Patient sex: M
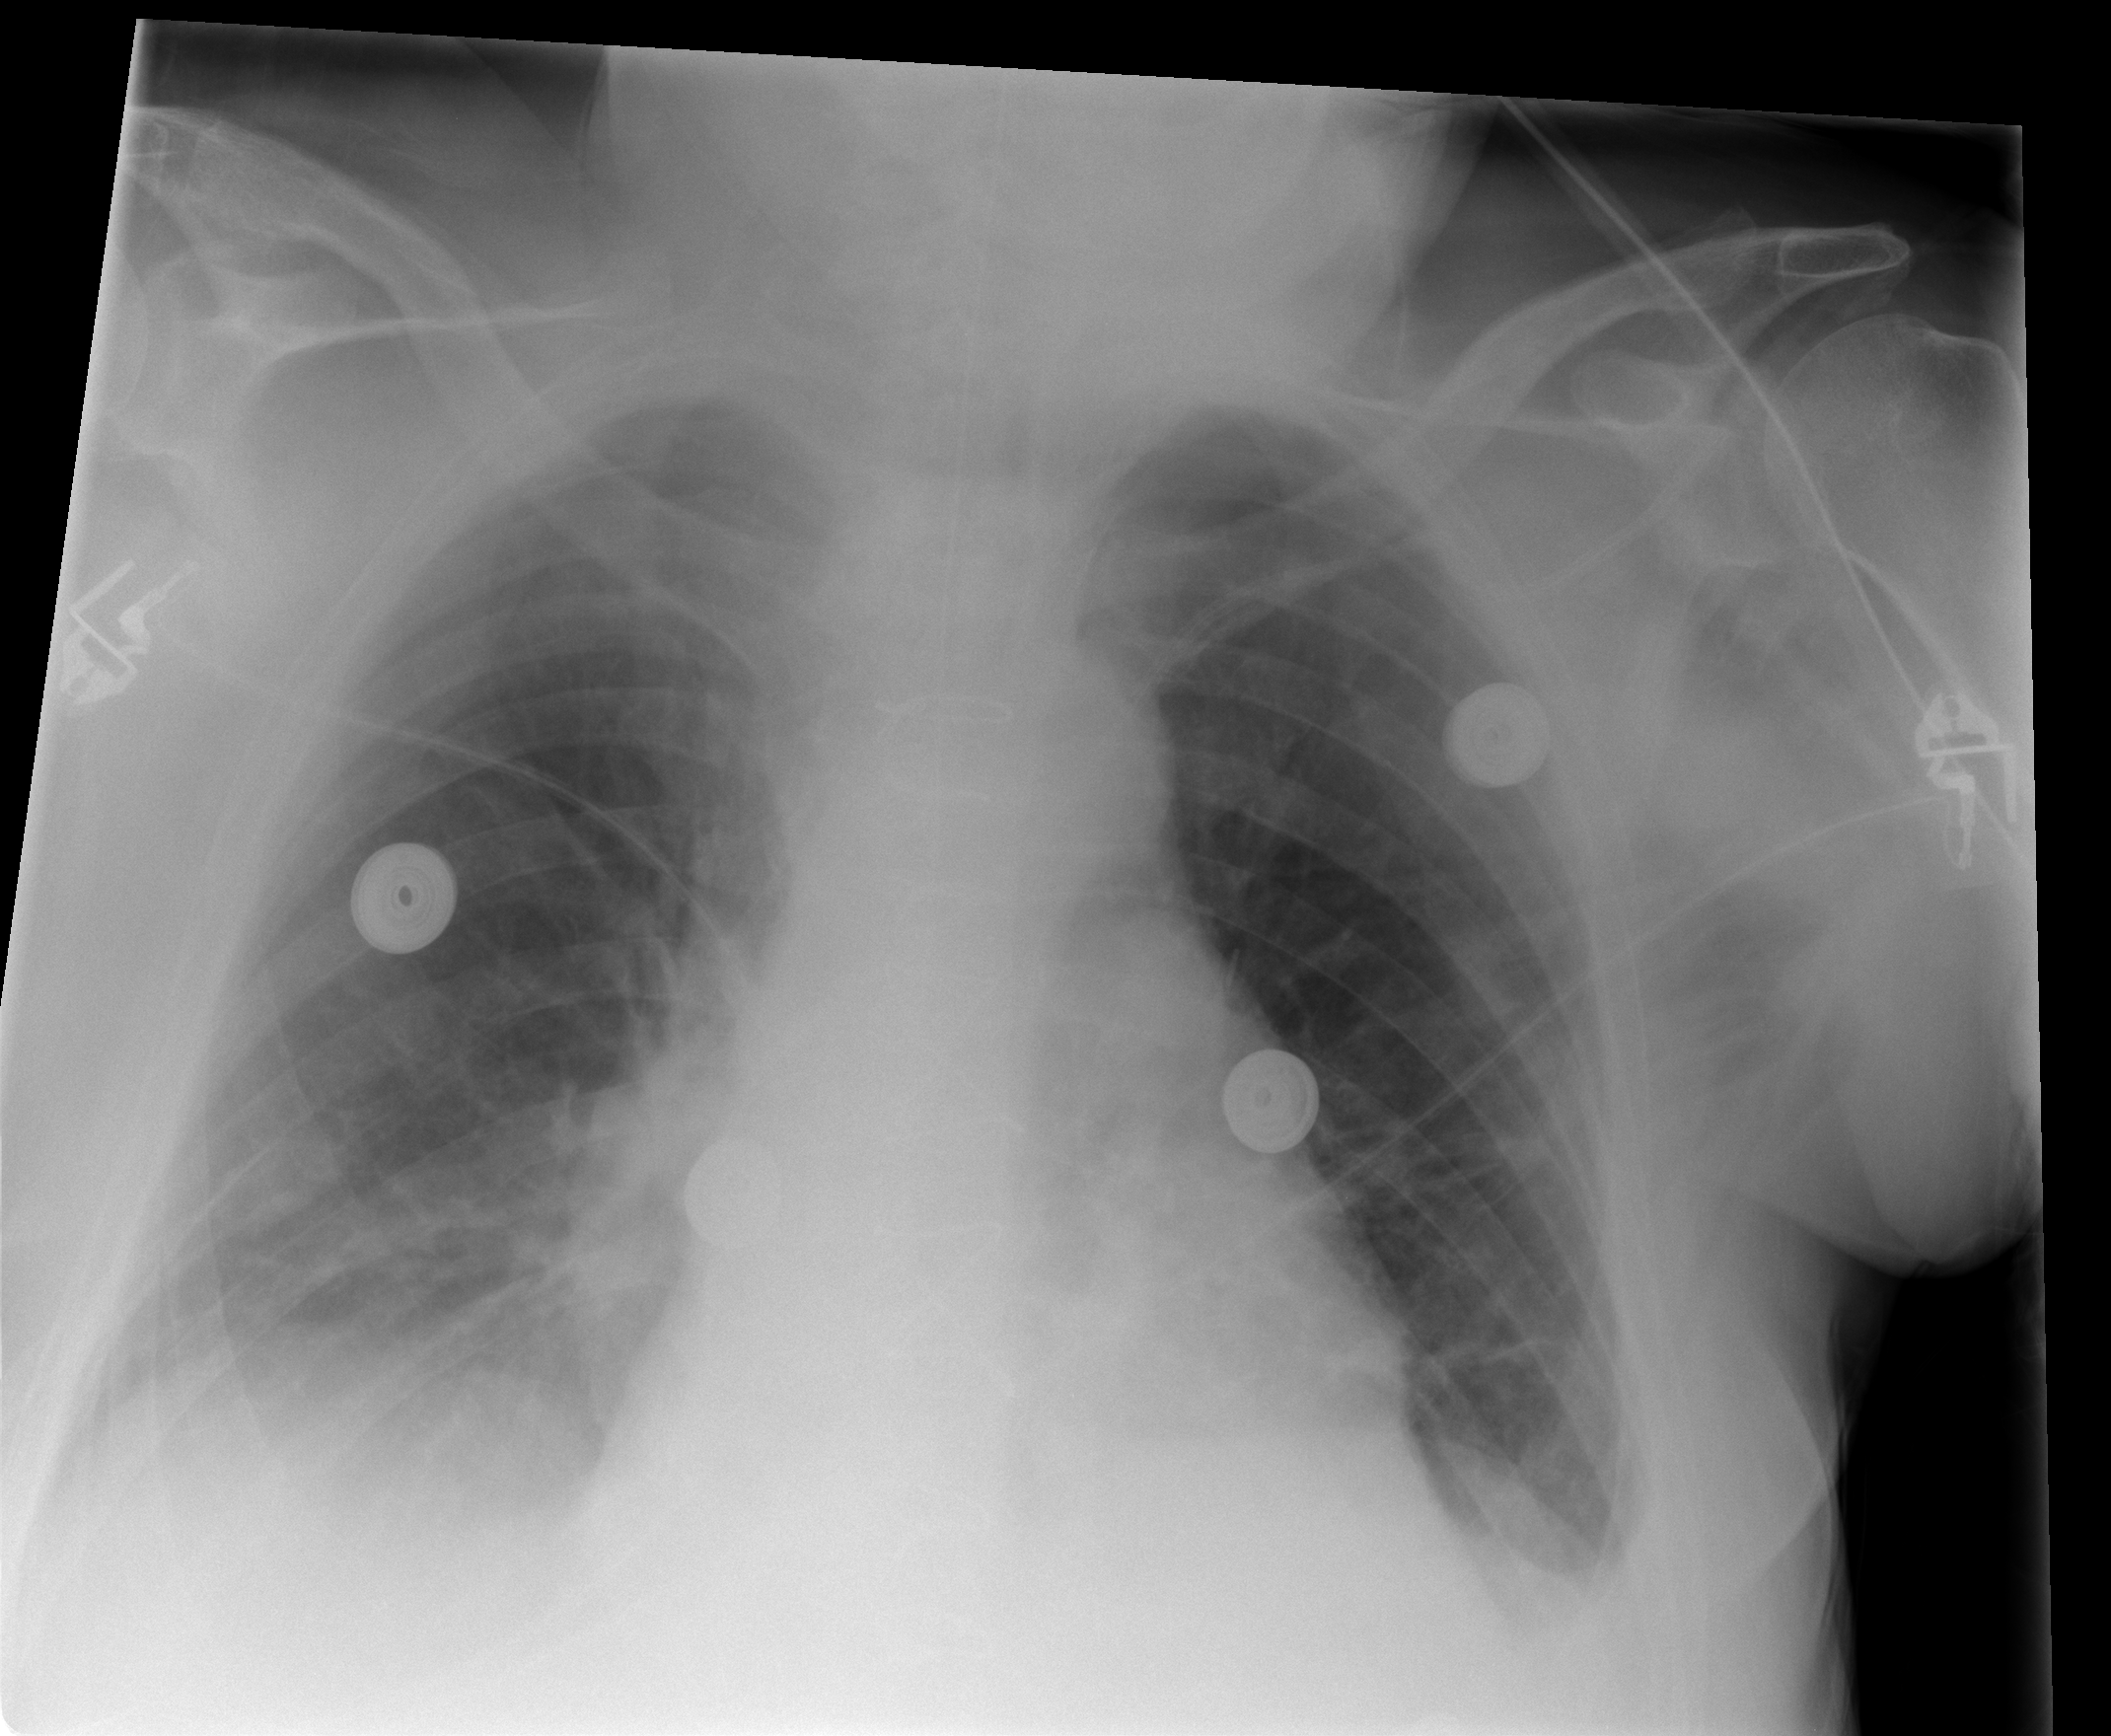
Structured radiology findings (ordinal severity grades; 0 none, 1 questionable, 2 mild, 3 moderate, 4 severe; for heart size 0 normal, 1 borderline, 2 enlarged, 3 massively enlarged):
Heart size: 2
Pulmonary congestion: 1
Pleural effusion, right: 2
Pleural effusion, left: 0
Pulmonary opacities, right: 0
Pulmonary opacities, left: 0
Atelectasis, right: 2
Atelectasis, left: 2